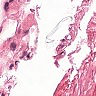
Metastatic tissue present: no